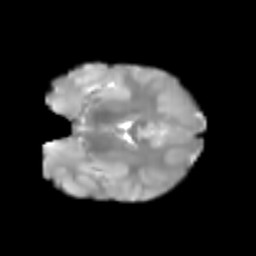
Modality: T2w
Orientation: coronal
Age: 6
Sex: female
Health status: healthy